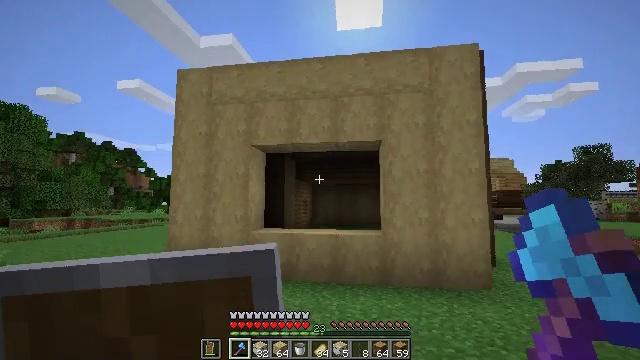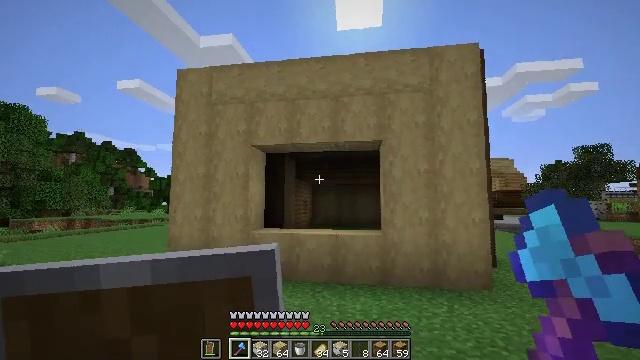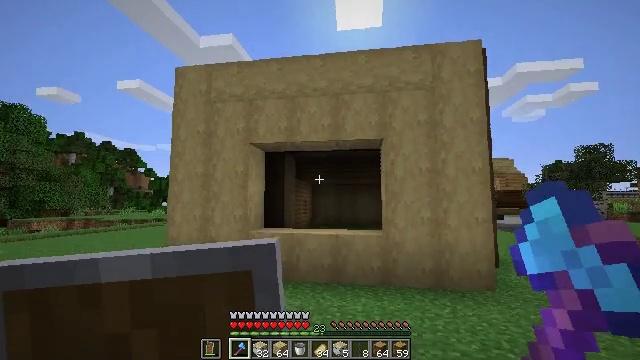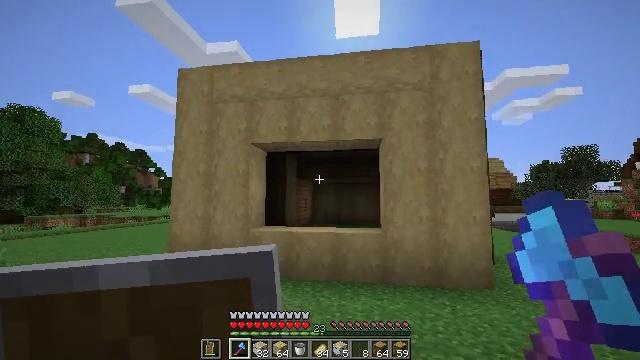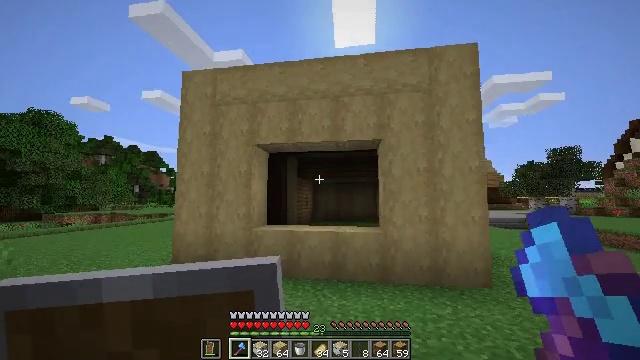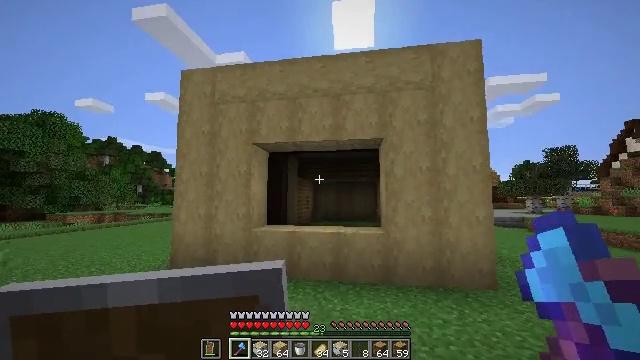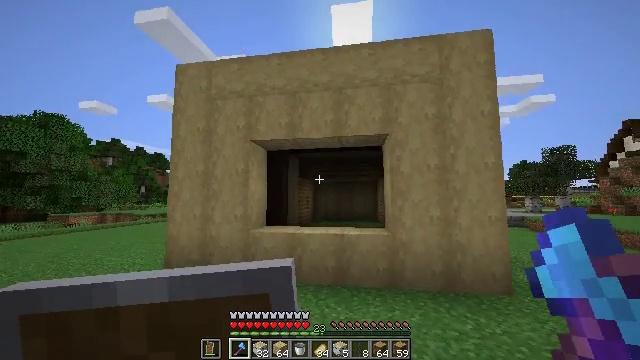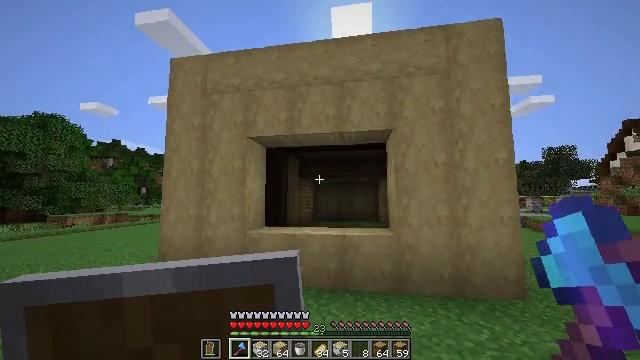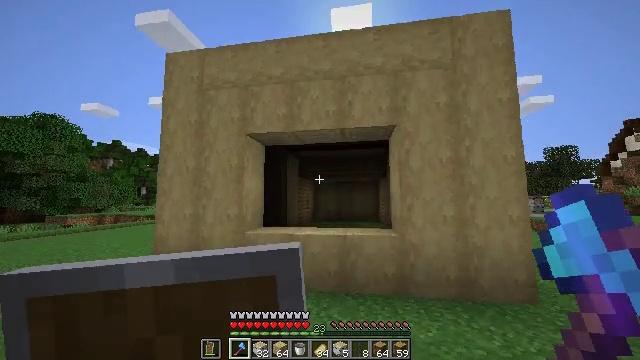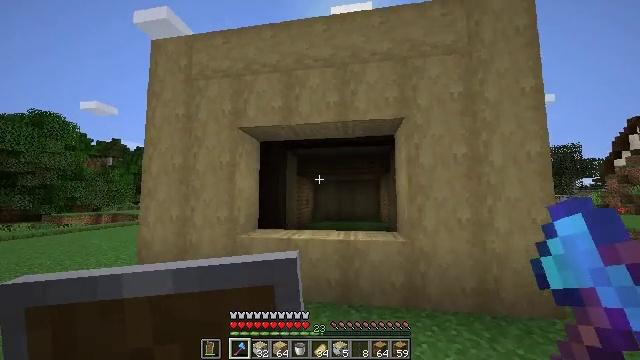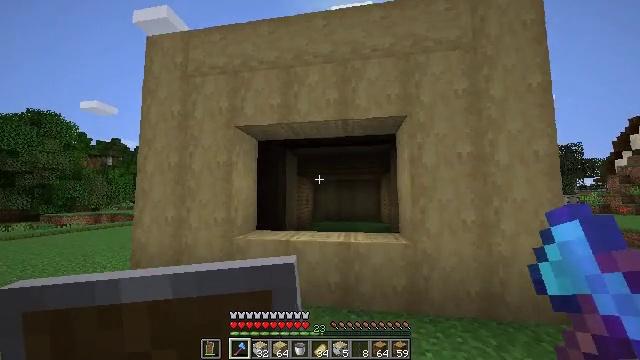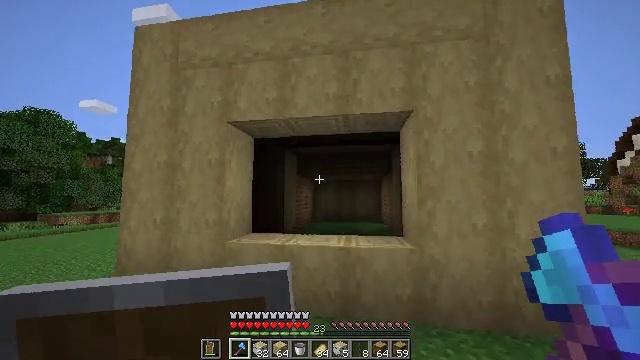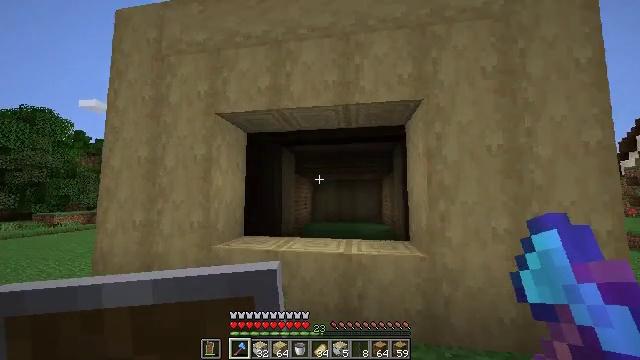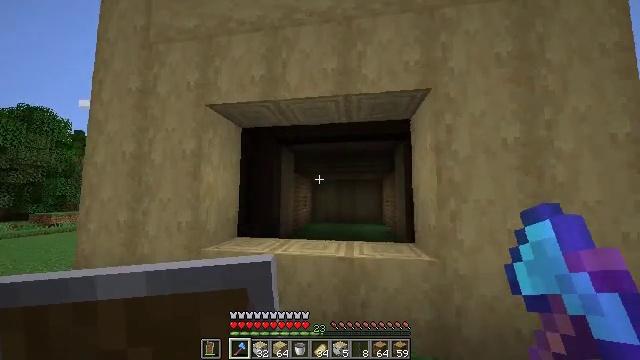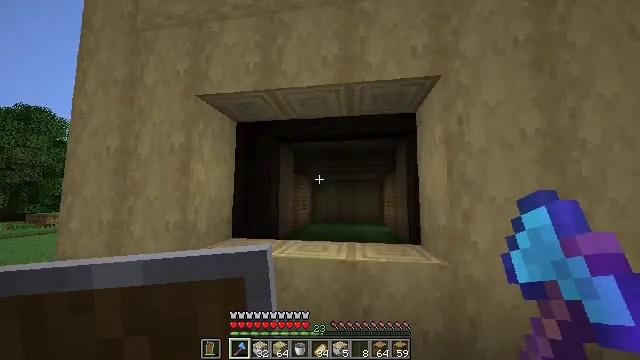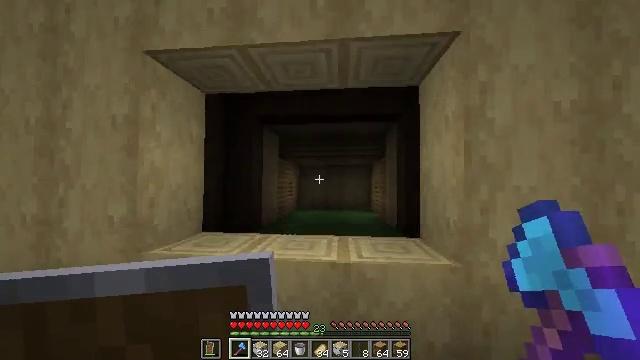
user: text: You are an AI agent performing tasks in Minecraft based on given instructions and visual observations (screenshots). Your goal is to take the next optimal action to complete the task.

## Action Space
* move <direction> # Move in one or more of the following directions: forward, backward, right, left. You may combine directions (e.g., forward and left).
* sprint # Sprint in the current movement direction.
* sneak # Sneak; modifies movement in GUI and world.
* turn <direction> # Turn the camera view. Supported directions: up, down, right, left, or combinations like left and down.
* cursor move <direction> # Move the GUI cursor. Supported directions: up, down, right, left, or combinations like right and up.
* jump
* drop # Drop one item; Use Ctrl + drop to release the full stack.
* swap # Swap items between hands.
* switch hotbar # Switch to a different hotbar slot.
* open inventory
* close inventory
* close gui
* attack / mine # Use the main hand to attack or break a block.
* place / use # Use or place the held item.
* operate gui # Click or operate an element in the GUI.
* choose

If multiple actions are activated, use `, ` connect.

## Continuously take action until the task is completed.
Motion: motion action
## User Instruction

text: Break the stripped dark oak log from the tree.
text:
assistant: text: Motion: no_op
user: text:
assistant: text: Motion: move forward
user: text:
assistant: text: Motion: move forward
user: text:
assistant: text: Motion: move forward
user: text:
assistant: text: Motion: move forward
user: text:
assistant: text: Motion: move forward
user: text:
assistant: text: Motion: move forward
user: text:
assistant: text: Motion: move forward
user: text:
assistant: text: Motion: move forward
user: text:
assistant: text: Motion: move forward
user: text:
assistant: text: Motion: move forward
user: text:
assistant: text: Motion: move forward
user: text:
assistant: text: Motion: move forward
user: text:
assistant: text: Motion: move forward
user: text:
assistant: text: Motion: move forward, turn right and down
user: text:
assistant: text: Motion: move forward, turn right and down
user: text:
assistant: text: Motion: move forward, turn right and down
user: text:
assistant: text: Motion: move forward, turn down, jump
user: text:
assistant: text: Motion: move forward, turn left and down, jump
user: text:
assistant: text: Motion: move forward, turn left and down, jump
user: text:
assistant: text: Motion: move forward, turn left, jump
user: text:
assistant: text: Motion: move forward, turn left and up, jump
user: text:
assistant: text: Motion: move forward, turn left and up
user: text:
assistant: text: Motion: move forward and move right
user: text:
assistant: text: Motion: move forward and move right
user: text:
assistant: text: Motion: move forward and move right, turn left
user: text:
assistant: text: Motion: move right, turn left
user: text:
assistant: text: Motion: move right, turn left
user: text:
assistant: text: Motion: move right, turn left
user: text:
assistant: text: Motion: move right